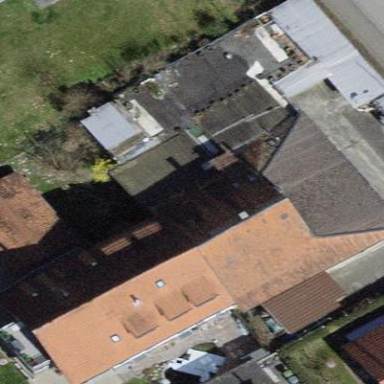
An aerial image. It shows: Residential building.